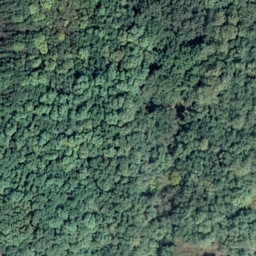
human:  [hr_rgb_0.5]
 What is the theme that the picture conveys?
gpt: forest